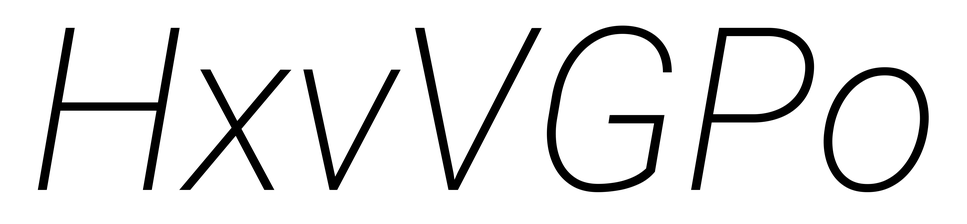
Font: Roboto-Italic_ExtraLight_Italic